Question: Learning QT desktop development and interested in adding a List View like the below to my project.
The below is by way of example, I'm mainly after an icon with heading and multiline line text.

Are there any existing widgets or does anyone know where I can find information on extending the widget to extend the functionality?
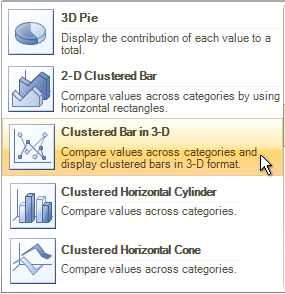
Answer: It is very easy, just overload this function. If you want to learn how to use Qt, it is a good start to implement your own functionality into an interactive ItemDelegate and ListViewer! E.g. you also may add something like an PopUp if mouse is hovering over the icon.
'''
void QAbstractItemDelegate::paint(QPainter * painter, const QStyleOptionViewItem & option, const QModelIndex & index)
'''
Another approach is it to use QML. You can chose what you want.